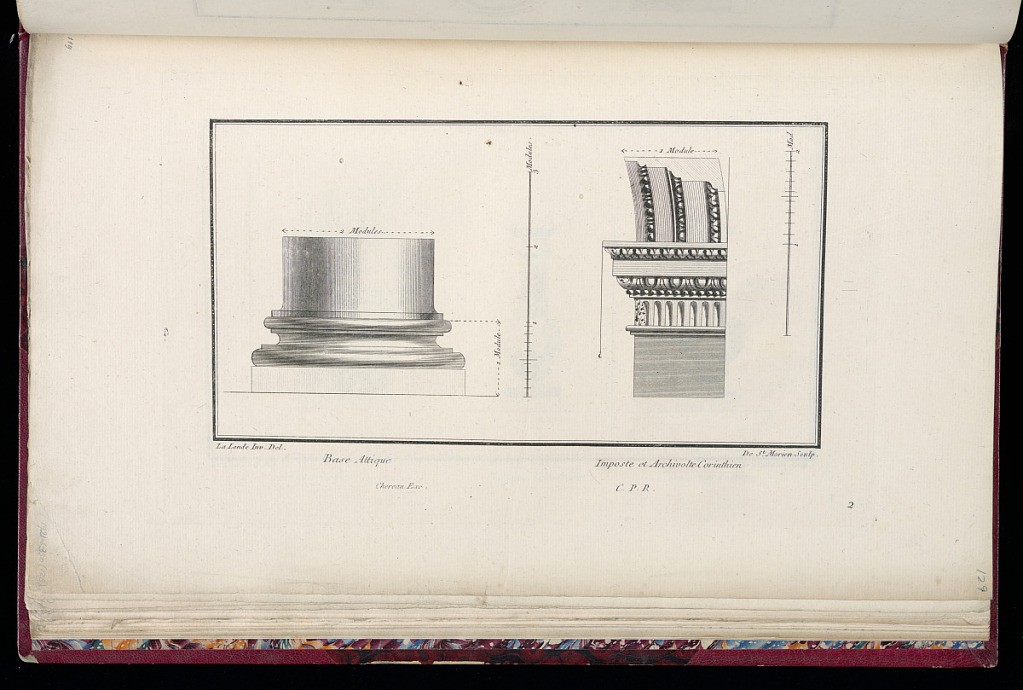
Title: Base Attique. Imposte et Archivolte Corinthien.
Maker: Richard de Lalonde, French, active 1780–96
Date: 1775-1788
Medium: Etching on off-white laid paper
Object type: Print
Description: On the left, an Attic base with a scale bar to the right of "3 Modules." On the right, an impost with fluting, bead course, and egg and dart ornamentation topped by an archivolt with bead and dart course, egg and dart, and lamb tongue ornamentation. To the right is a scale bar of "2 Mod[ules]." The plate is signed and numbered.